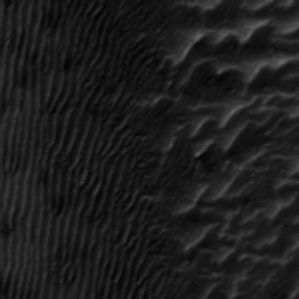
Label: frost